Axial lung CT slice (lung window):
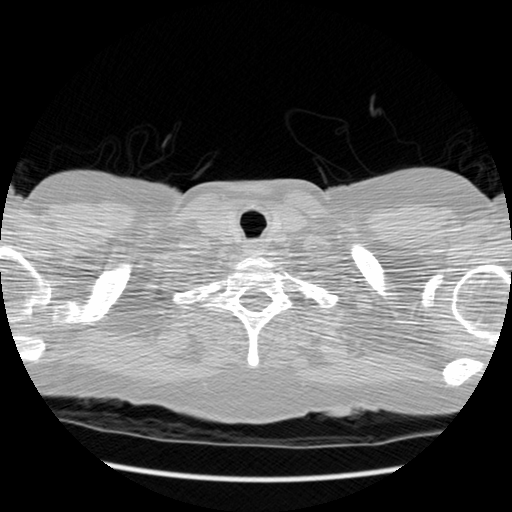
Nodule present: no